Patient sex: M
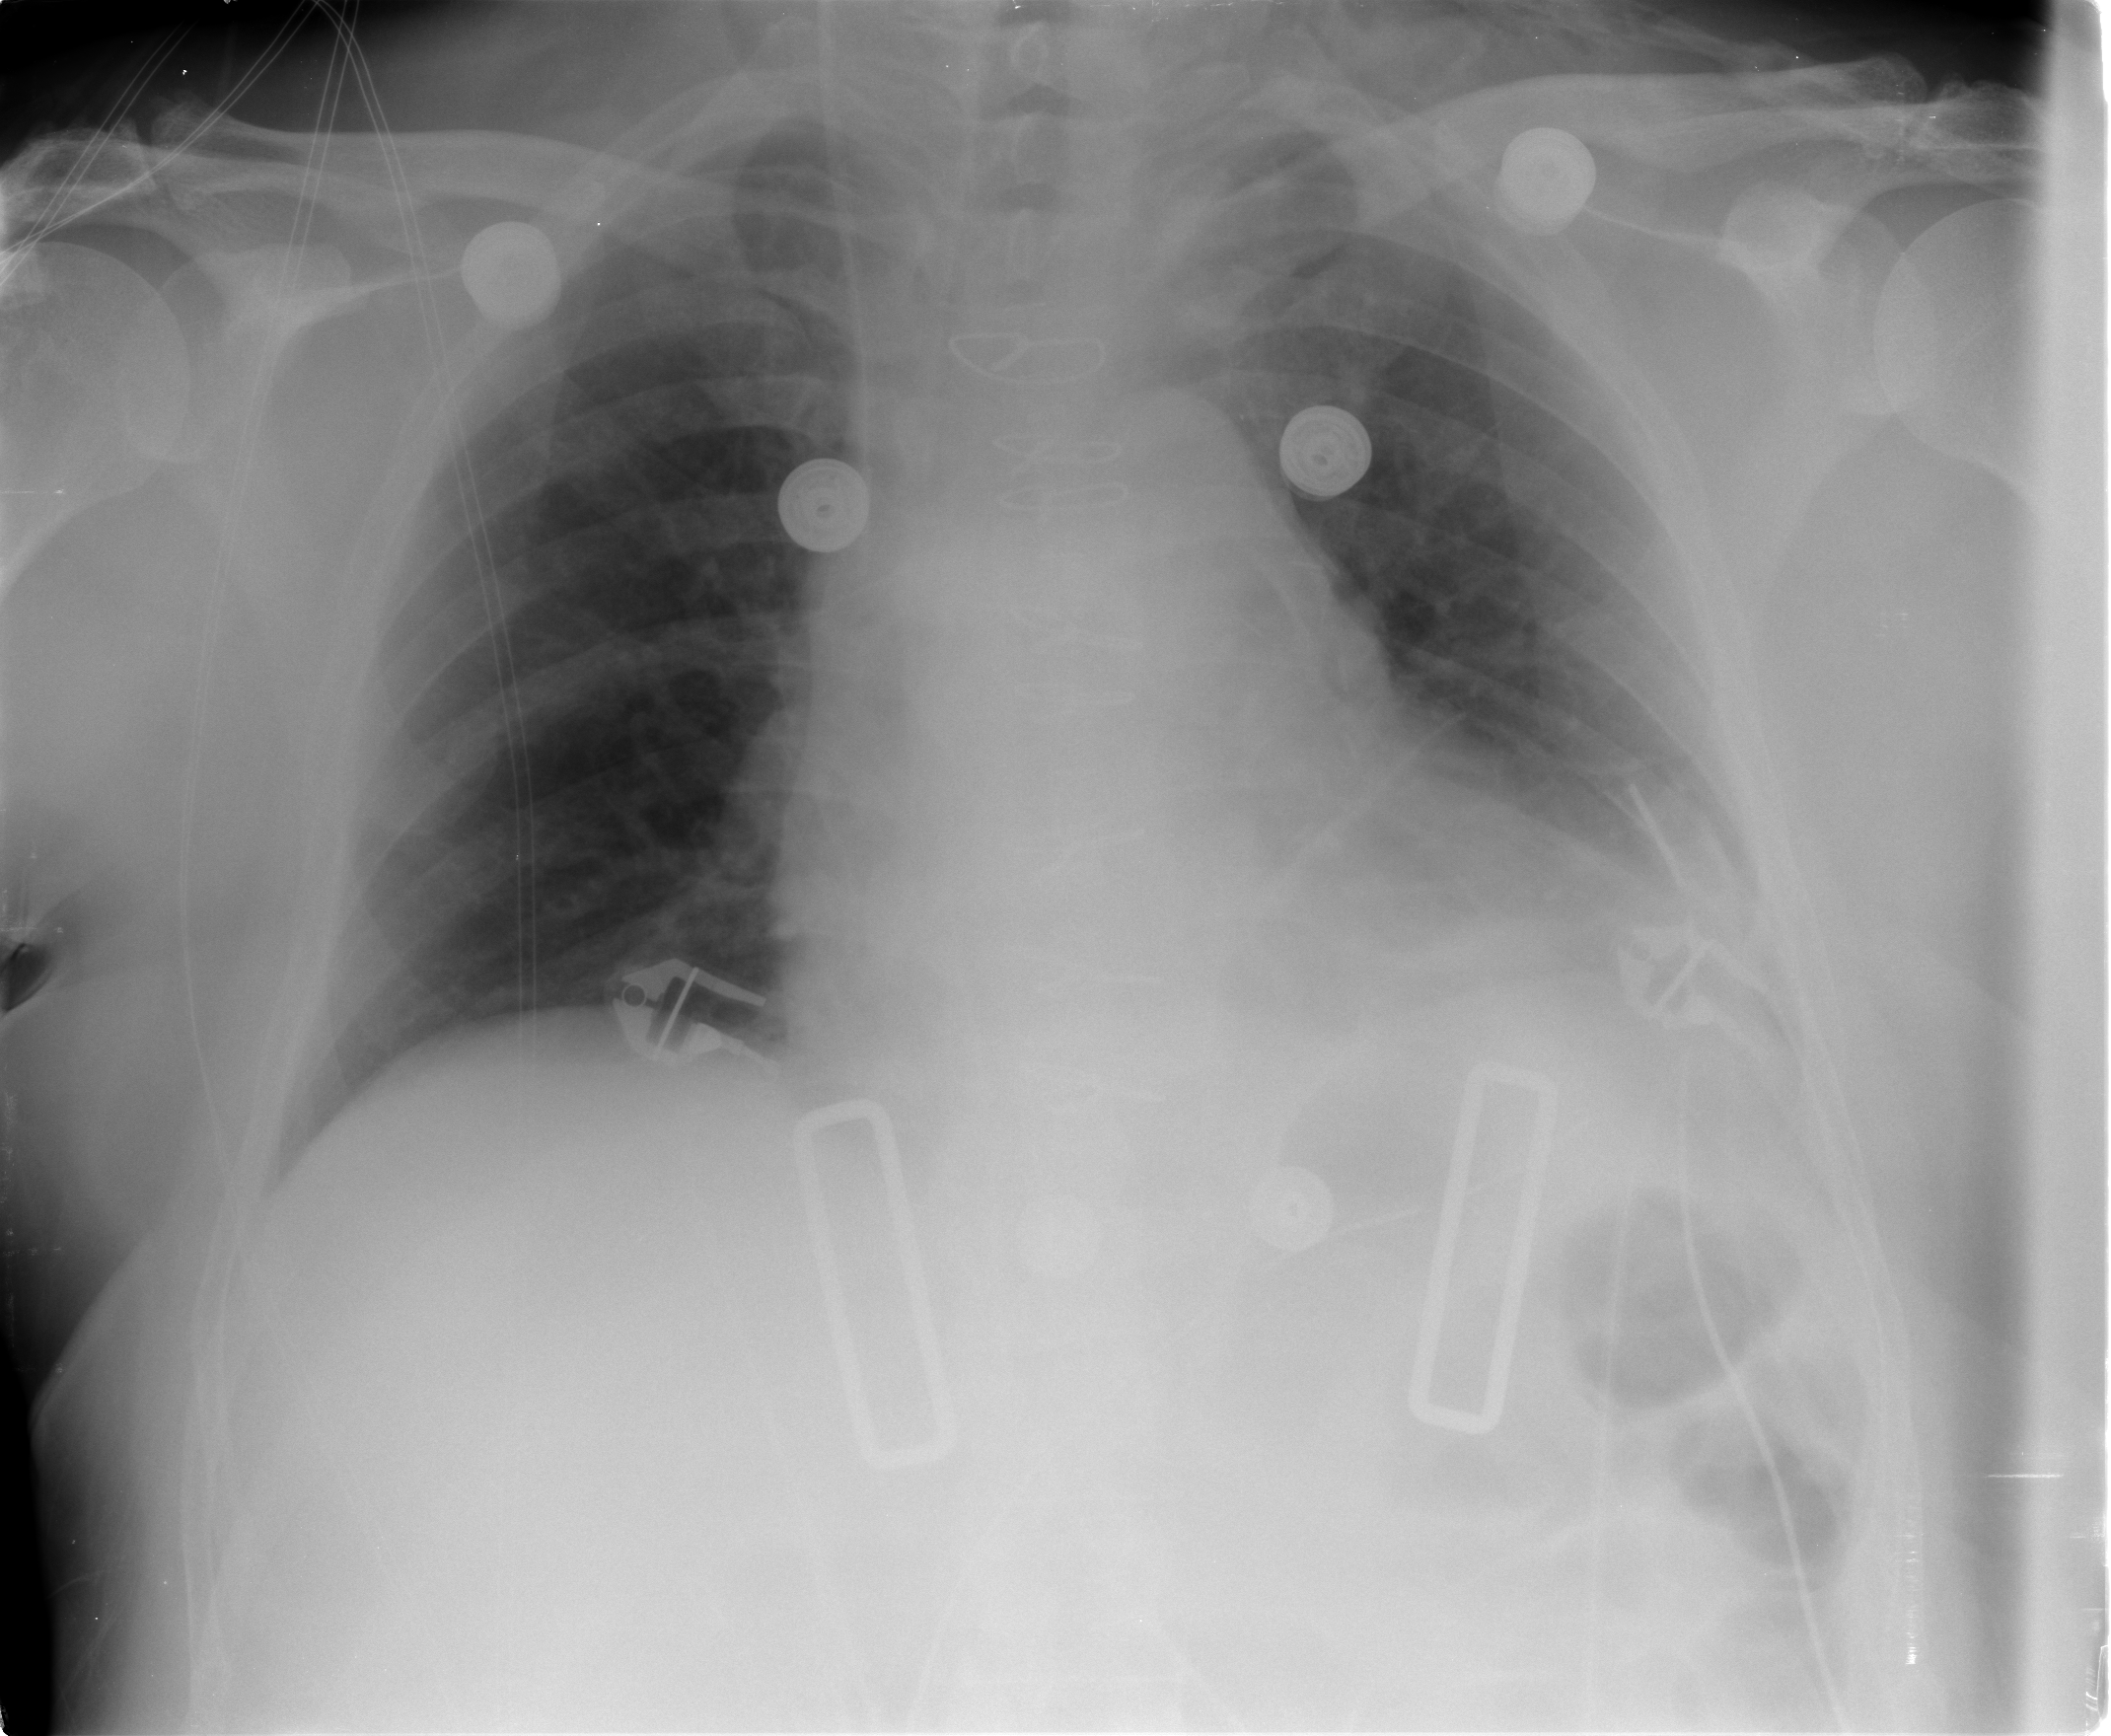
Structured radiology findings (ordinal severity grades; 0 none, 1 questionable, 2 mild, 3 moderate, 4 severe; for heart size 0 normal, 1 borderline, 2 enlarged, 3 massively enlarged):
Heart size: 2
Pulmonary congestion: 0
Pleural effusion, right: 0
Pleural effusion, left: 1
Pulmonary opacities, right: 0
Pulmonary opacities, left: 0
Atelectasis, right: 0
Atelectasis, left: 2